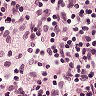
Metastatic tissue present: no